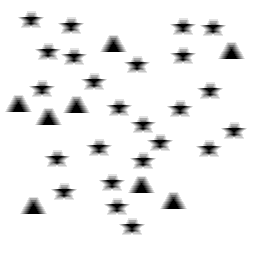
Squares: 0
Triangles: 8
Stars: 24
Total shapes: 32